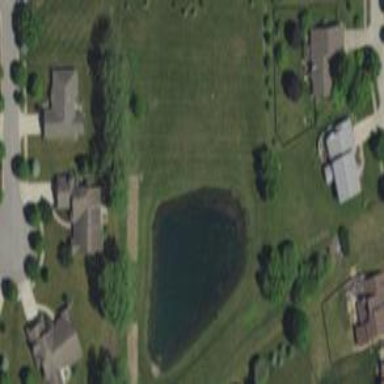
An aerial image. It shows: Pond with natural water.